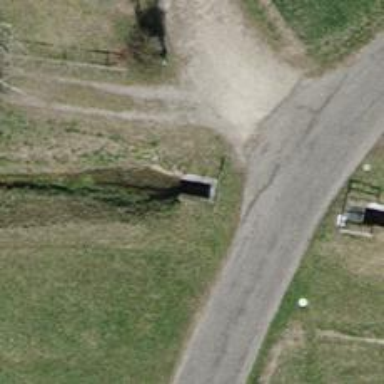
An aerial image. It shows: Culvert tunnel under ditch.